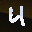
Label: 4